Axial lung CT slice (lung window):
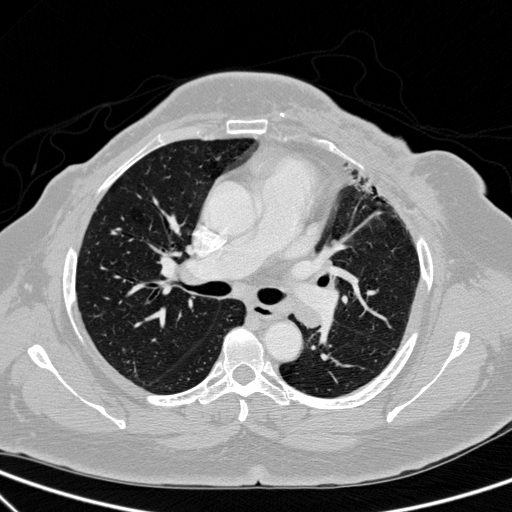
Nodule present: no